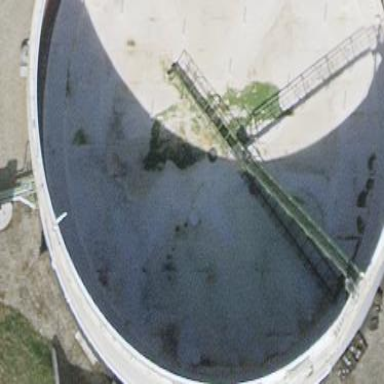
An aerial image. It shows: Building with storage tank.